Aerial crown-view tile of a tropical tree (Barro Colorado Island, Panama), acquired 20240611:
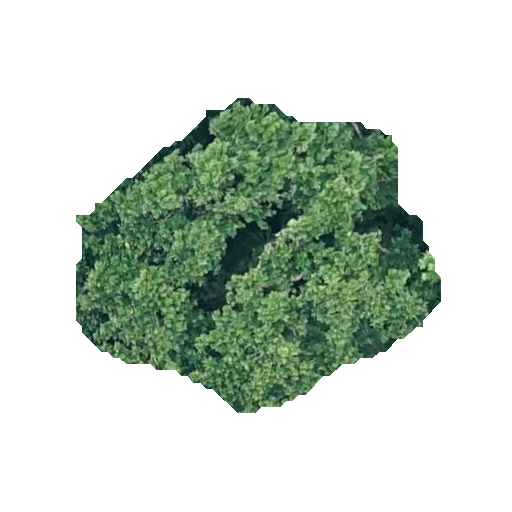
Species: Anacardium excelsum
GBIF accepted scientific name: Anacardium excelsum
Crown area: 123.744 m²